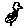
Label: bird